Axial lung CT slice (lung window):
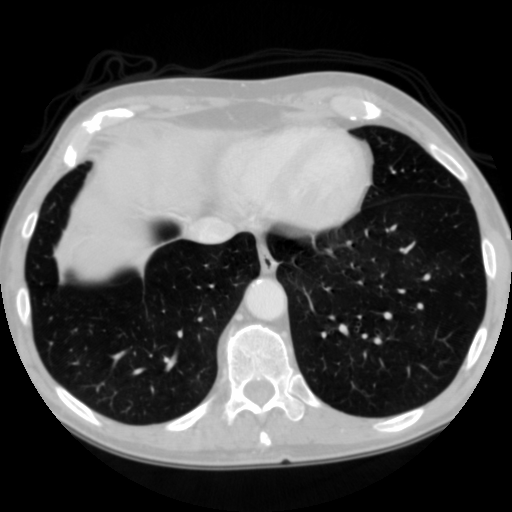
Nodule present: no